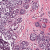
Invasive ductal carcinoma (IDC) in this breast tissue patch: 0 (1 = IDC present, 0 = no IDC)